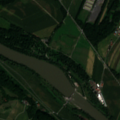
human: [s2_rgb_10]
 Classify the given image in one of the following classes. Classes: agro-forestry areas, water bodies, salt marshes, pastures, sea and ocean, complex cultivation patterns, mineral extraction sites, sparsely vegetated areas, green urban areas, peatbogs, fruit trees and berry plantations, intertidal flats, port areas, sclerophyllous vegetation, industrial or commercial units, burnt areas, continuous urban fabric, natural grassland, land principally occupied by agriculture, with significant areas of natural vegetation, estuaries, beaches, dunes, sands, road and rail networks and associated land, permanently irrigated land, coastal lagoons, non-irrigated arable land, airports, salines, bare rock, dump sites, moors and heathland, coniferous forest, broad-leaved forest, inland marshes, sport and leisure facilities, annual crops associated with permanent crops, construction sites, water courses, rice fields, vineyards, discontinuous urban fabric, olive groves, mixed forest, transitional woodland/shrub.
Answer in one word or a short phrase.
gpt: discontinuous urban fabric, non-irrigated arable land, complex cultivation patterns, land principally occupied by agriculture, with significant areas of natural vegetation, mixed forest, water courses